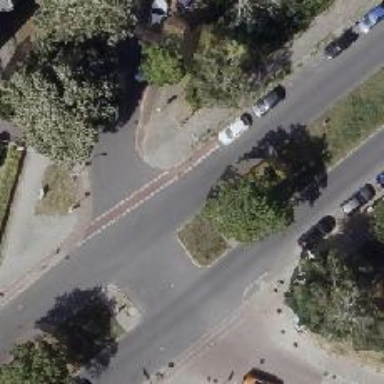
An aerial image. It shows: Unmarked crossing with pedestrian island.